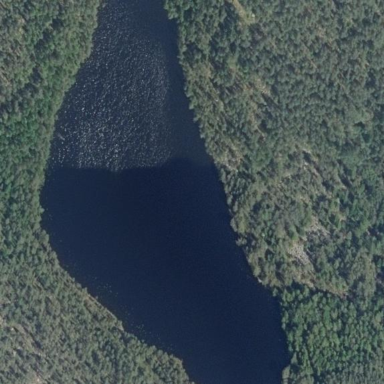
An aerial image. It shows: Pond surrounded by natural water.